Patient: sex F, age 61
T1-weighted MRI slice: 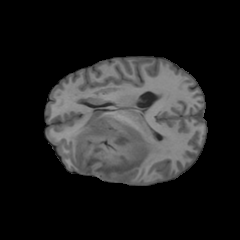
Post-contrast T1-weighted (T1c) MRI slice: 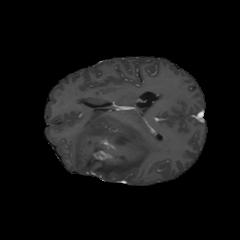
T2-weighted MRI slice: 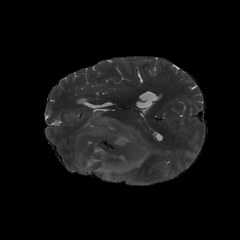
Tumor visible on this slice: yes
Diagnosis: Glioblastoma, IDH-wildtype
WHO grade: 4